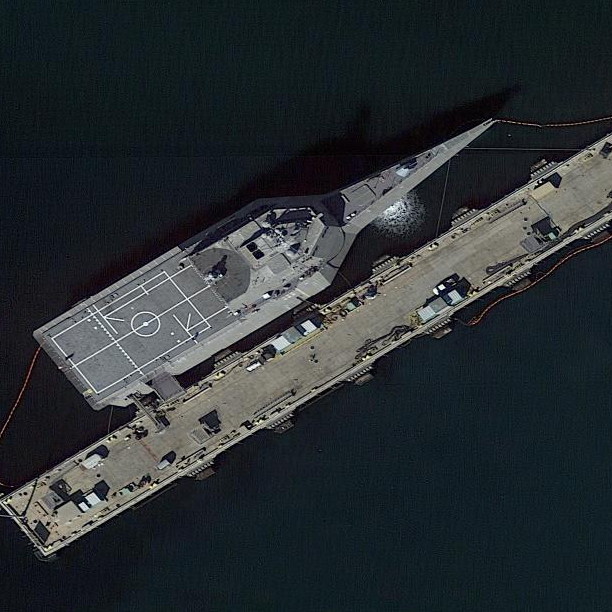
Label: Independence-class_combat_ship